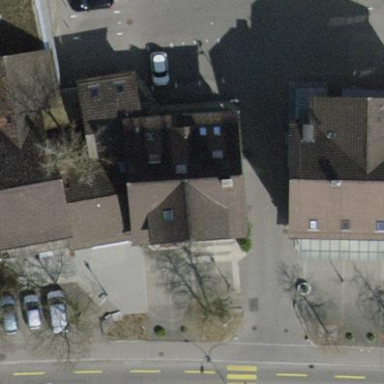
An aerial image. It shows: Commercial building.